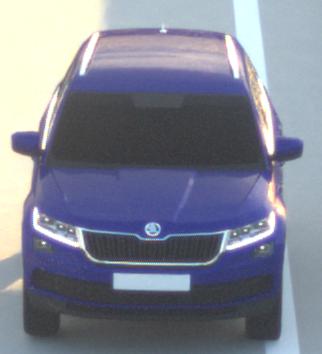
Make: Skoda
Model: Kodiaq 1.4 TSI
Detailed model: Kodiaq
Model produced from: 2017/03
Model produced until: 2018/05
Doors: 5
Color: blue
Road condition: dry road
Daytime: sunrise or sunset
Contrast: medium contrast